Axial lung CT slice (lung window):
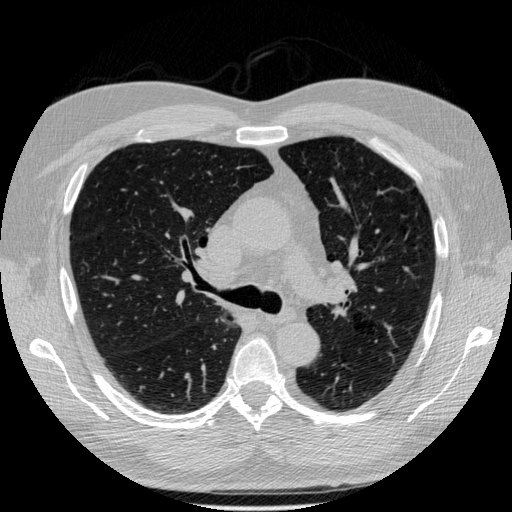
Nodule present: no